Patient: sex F, age 76
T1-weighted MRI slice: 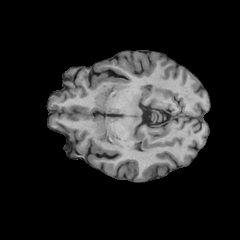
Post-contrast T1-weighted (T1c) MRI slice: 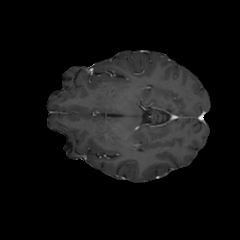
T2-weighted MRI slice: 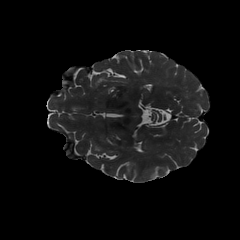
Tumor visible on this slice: no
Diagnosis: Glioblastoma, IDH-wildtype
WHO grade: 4